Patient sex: F
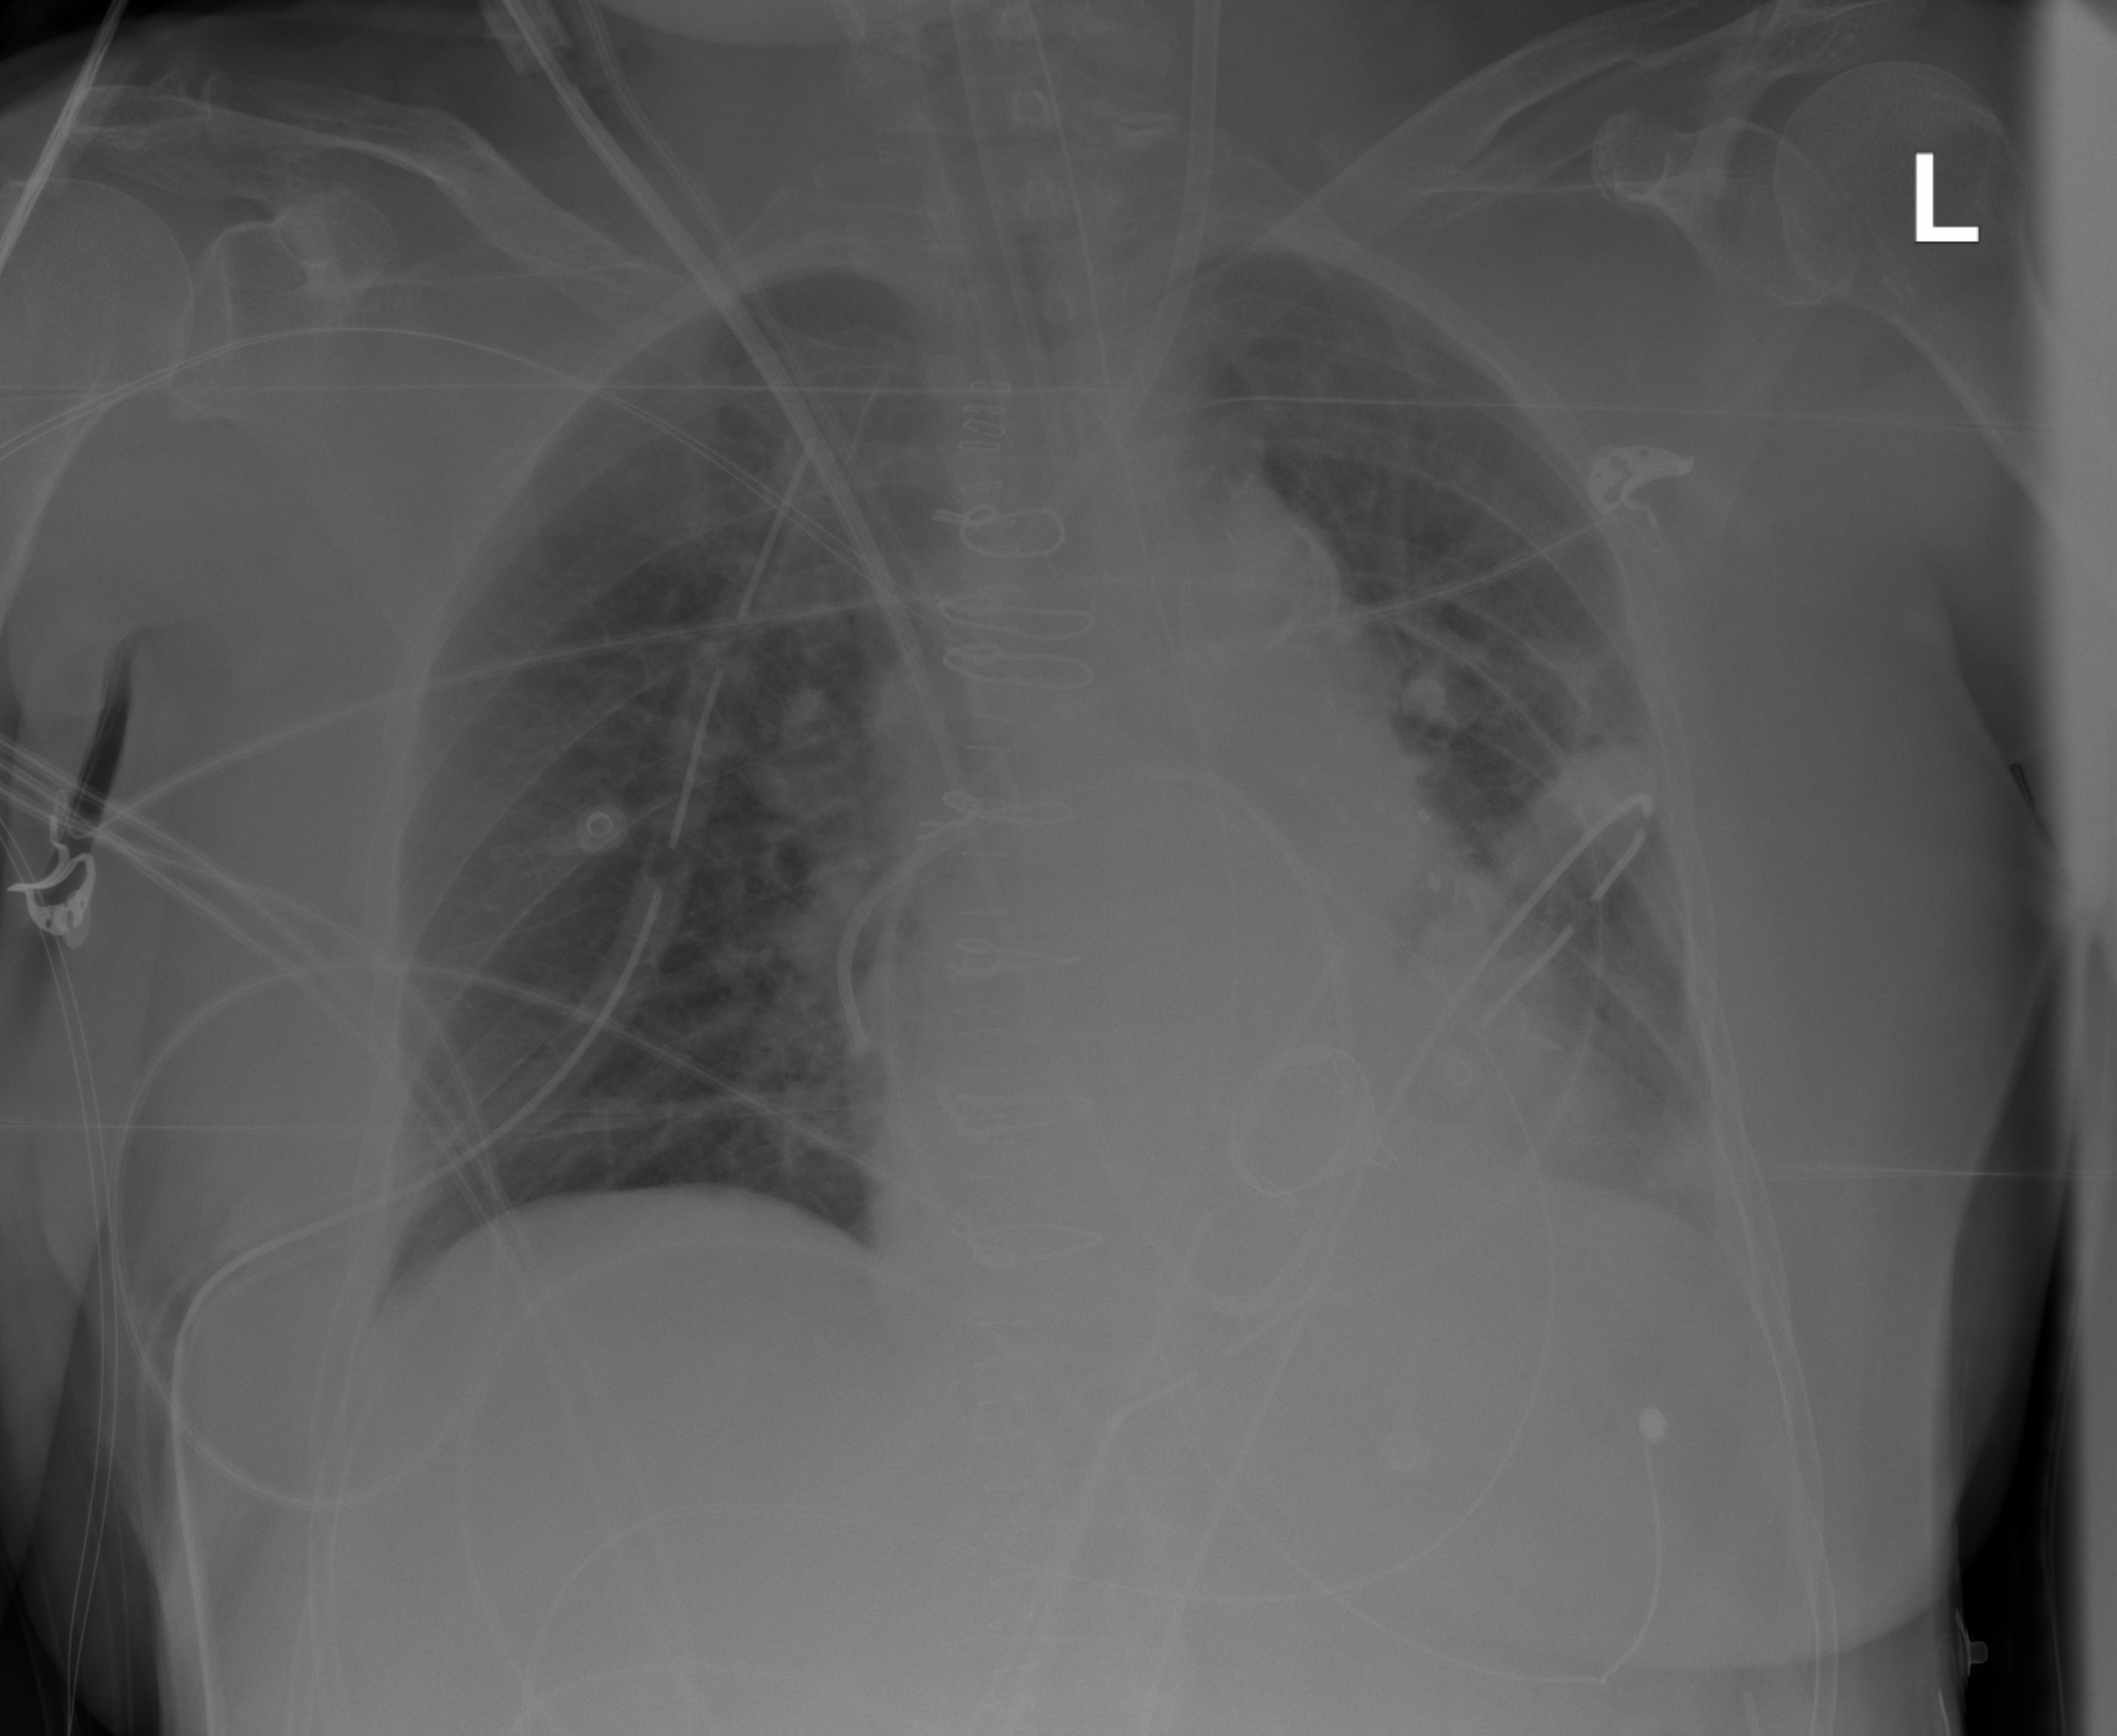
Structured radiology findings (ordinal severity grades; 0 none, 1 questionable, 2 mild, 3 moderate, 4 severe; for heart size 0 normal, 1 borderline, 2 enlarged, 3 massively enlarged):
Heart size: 2
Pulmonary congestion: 1
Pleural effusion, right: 0
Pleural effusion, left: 1
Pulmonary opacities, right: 0
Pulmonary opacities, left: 0
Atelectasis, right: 0
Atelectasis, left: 2